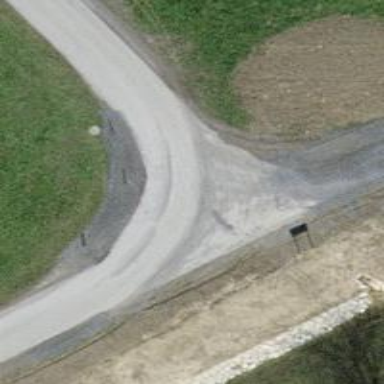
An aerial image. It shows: Unclassified paved road.